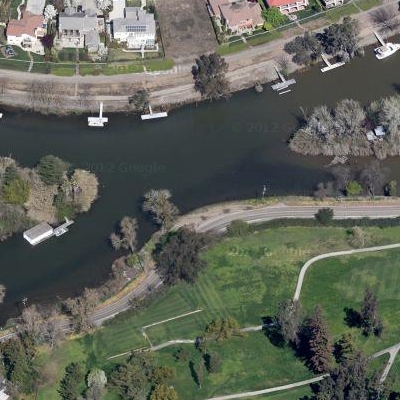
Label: dRiverLake